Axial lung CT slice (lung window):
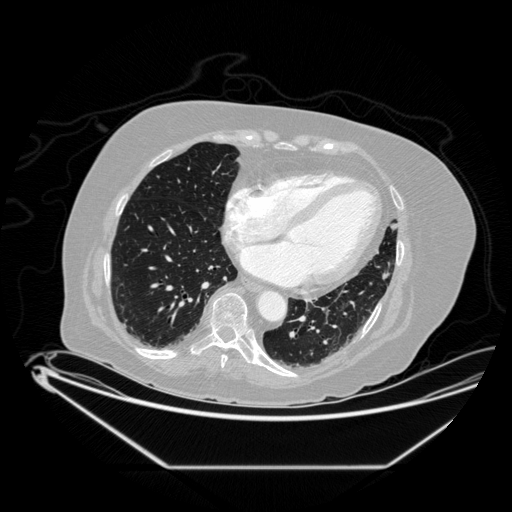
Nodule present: yes
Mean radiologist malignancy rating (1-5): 2.667